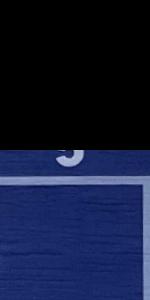
Label: Empty